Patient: sex F, age 66
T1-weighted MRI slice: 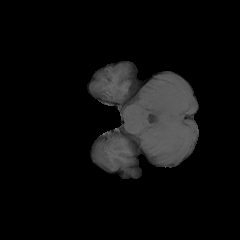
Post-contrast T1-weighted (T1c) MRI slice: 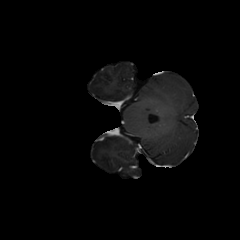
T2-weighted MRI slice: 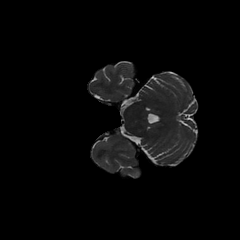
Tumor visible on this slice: no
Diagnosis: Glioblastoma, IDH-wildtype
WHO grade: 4